Field crop: maize
Growth stage: 2
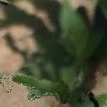
Species: maize